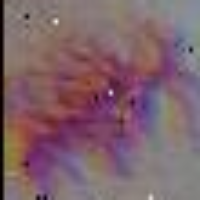
Label: metaphase